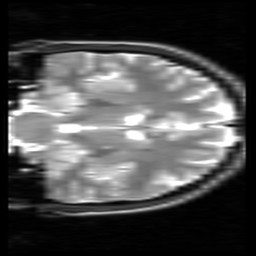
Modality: inplaneT2
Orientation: coronal
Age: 19
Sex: female